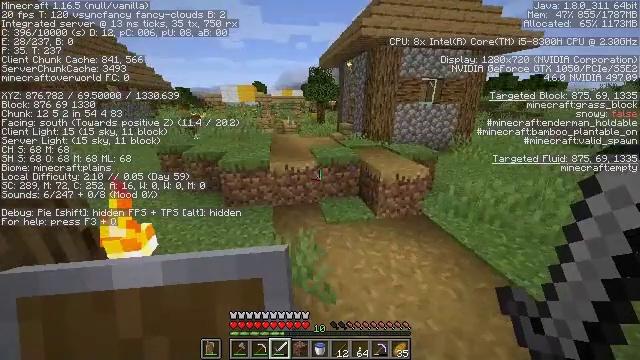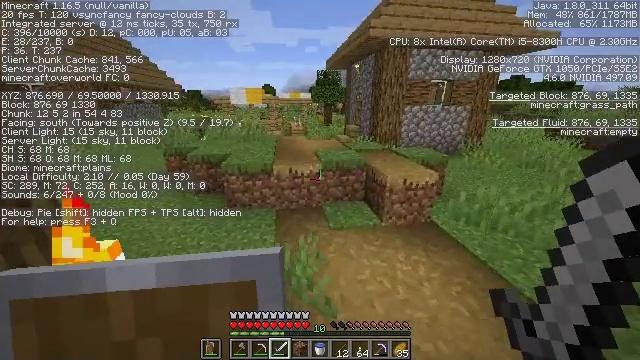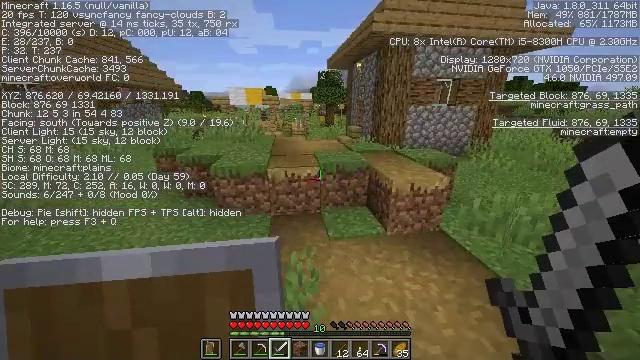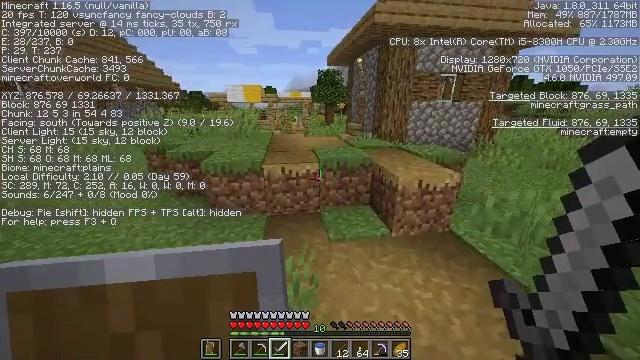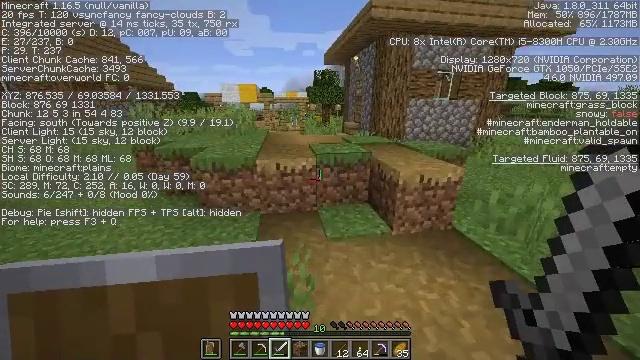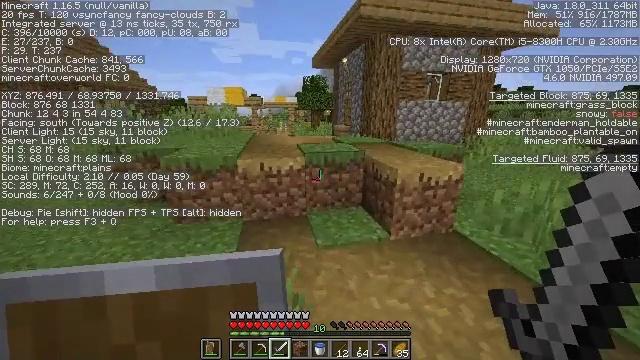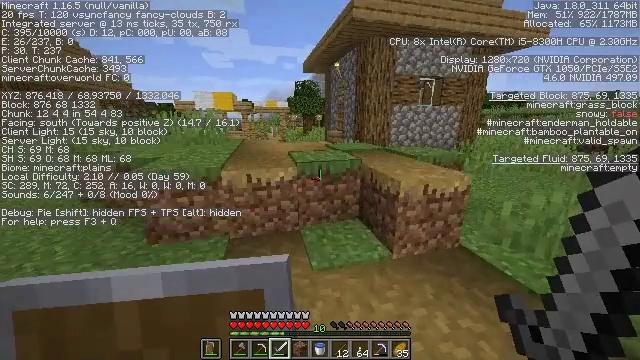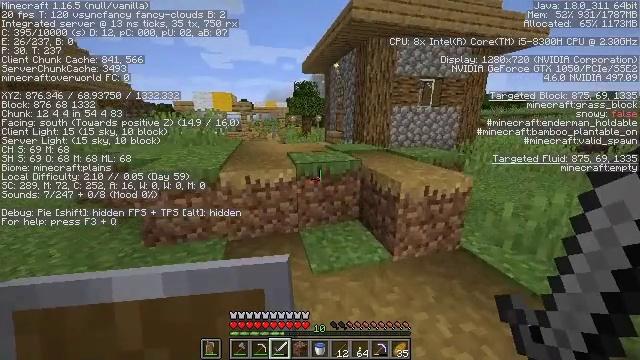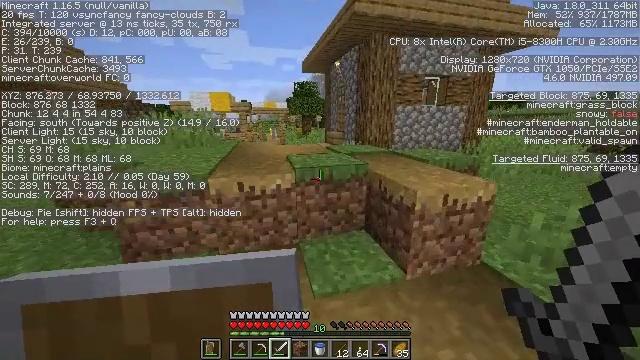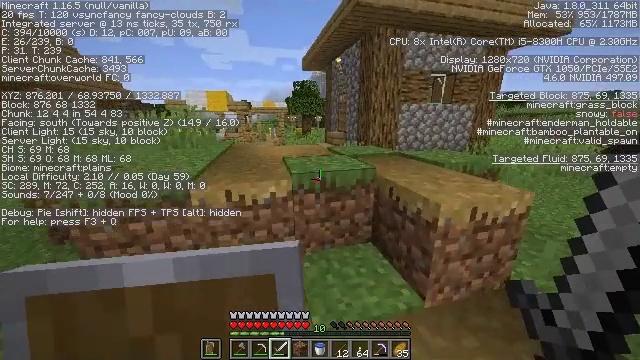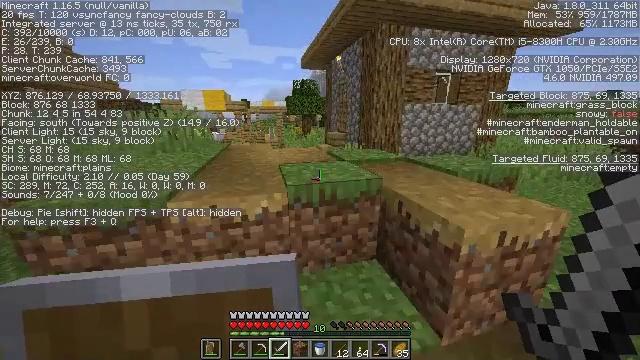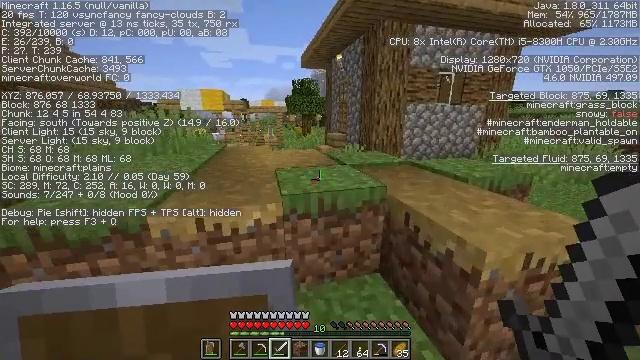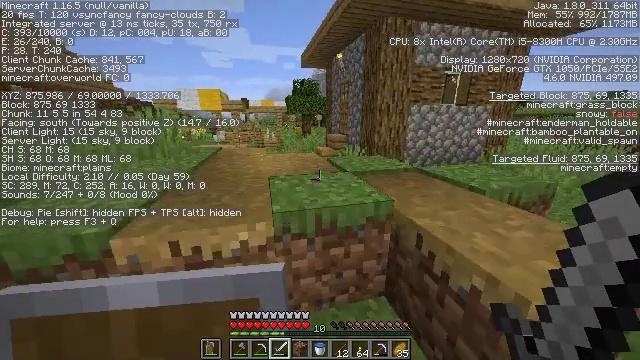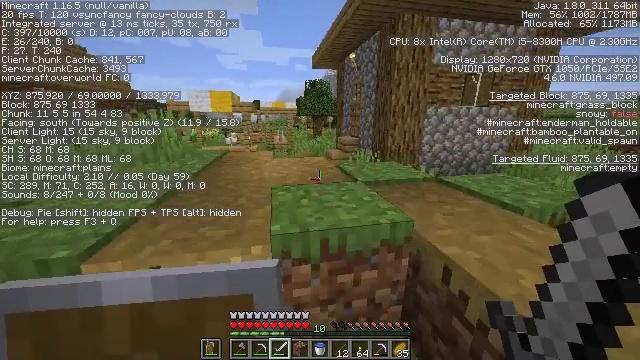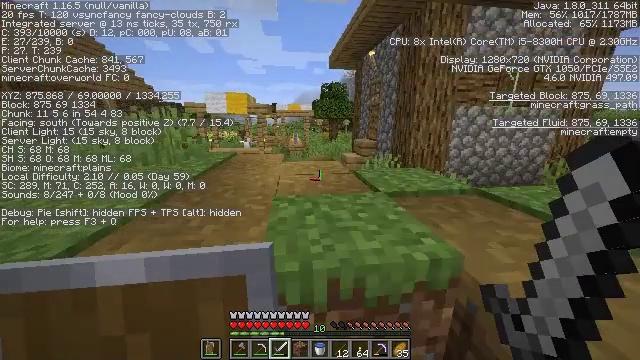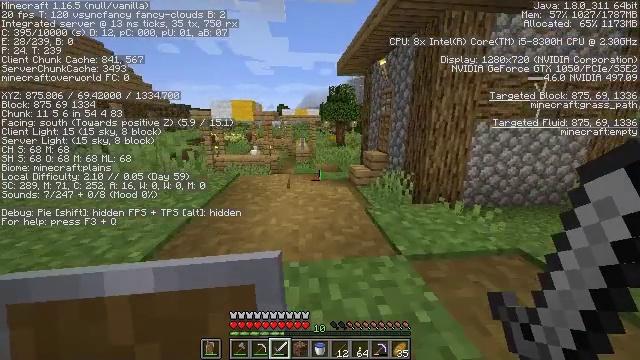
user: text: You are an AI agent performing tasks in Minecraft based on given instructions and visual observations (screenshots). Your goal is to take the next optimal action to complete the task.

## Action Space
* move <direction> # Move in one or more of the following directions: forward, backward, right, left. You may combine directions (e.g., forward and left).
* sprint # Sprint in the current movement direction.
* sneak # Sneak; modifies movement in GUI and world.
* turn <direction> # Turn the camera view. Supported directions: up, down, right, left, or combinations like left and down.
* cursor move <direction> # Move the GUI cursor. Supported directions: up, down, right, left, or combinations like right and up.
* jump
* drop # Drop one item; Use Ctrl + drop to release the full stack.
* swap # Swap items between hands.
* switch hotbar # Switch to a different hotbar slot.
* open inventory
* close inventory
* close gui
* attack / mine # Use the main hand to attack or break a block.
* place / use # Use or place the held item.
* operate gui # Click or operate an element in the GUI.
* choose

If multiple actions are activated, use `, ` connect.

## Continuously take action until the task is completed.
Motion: motion action
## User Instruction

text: Collect the yellow bed from its place.
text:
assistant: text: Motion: move forward, sprint, turn left
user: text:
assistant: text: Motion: move forward, sprint
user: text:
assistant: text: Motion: move forward, sprint
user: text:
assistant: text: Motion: move forward
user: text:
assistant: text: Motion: move forward, turn right and up
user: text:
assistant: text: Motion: move forward, turn right and up
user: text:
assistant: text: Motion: move forward
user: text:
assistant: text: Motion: move forward
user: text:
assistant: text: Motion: move forward
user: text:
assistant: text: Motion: move forward
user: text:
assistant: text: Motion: move forward
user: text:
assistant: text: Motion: move forward
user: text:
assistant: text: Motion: move forward, turn left
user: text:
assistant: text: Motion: move forward, turn left
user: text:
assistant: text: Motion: move forward, turn left, jump
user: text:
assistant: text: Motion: move forward, jump
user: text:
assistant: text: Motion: move forward, jump
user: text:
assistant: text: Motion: move forward, jump
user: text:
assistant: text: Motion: move forward
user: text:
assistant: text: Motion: move forward and move left
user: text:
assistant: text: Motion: move forward and move left
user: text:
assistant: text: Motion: move forward and move left
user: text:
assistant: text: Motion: move forward and move left
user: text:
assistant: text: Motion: move forward
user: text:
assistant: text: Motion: move forward
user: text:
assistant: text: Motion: move forward
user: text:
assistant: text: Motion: move forward
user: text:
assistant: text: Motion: move forward
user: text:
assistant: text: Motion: move forward
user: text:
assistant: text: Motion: move forward